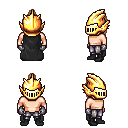
a pixel art fantasy rpg character, male body template, human, light skin, black cape, metal pants, light blonde long topknot hairstyle, gold helm, metal gloves, black shoes, four views (front, back, left, right), 2x2 character sprite sheet, small pixel art, hard edges, no anti-aliasing